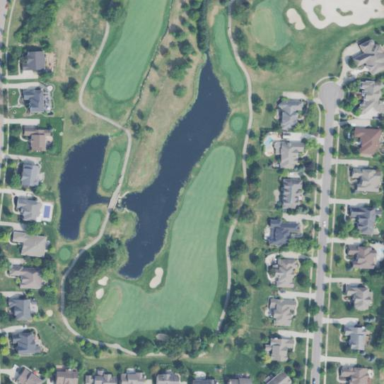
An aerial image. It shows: Water hazard in golf course. The hazard is natural water feature.